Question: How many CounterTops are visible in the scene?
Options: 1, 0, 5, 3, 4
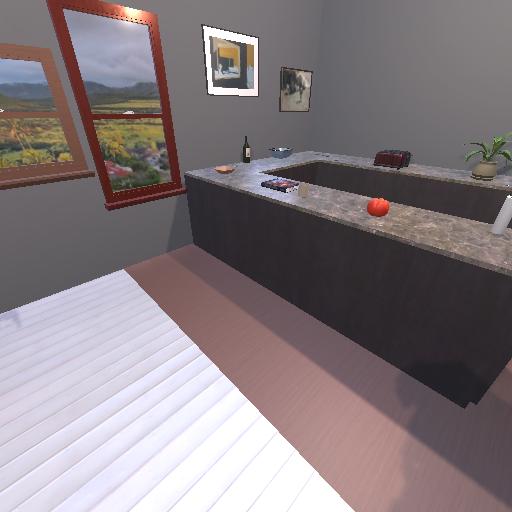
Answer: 1